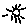
Label: sun